Aerial crown-view tile of a tropical tree (Barro Colorado Island, Panama), acquired 20240918:
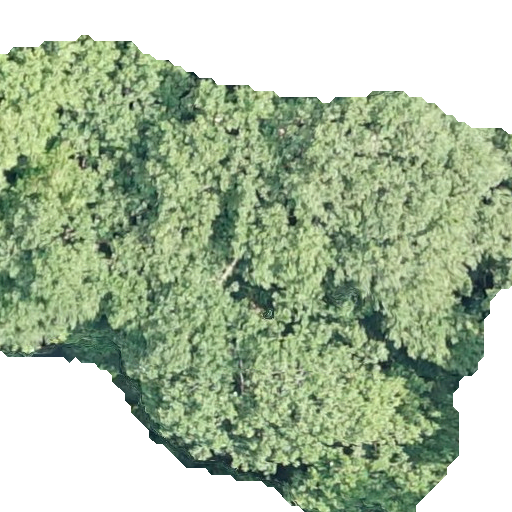
Species: Hieronyma alchorneoides
GBIF accepted scientific name: Hieronyma alchorneoides
Crown area: 334.812 m²